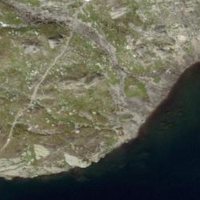
EUNIS habitat code: 31
Species observed at this site:
Geum montanum